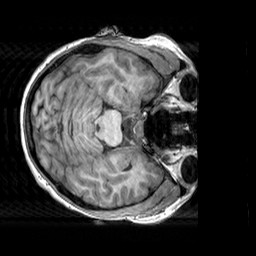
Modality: T1w
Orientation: axial
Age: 21
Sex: female
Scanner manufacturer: siemens
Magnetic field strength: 3 T
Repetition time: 2.3 s
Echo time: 0.00303 s